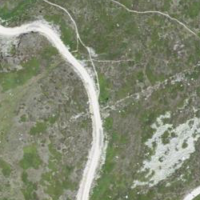
EUNIS habitat code: 31
Species observed at this site:
Empetrum nigrum
Vaccinium uliginosum